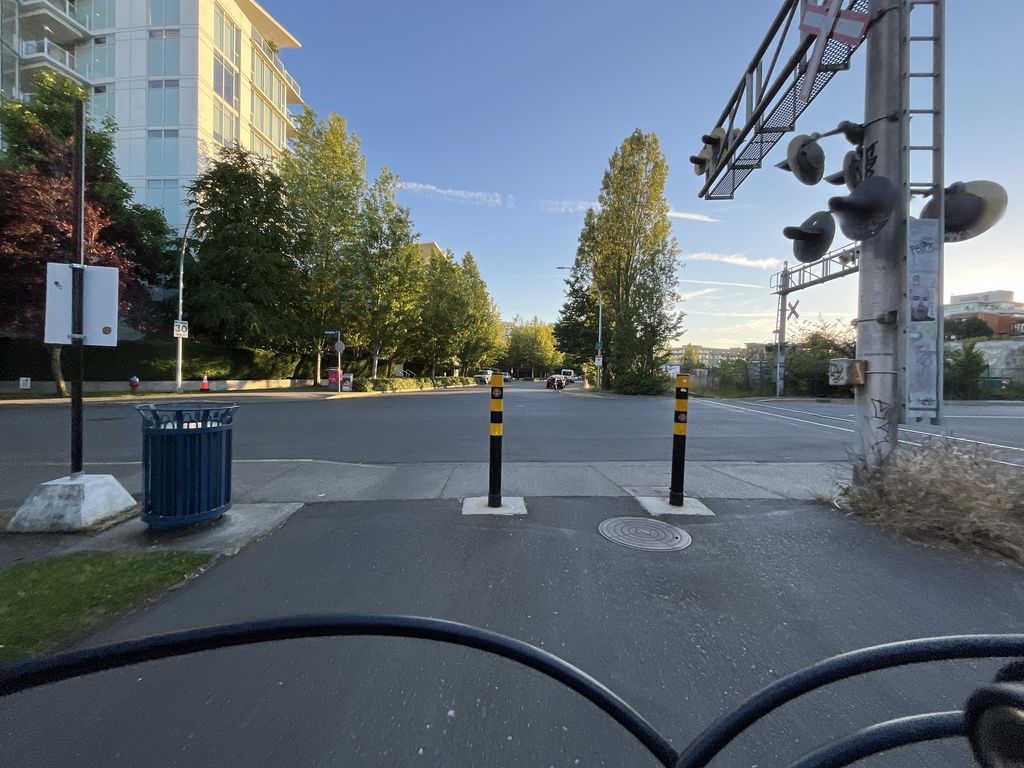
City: victoria